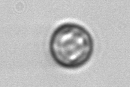
Label: Thalassiosira